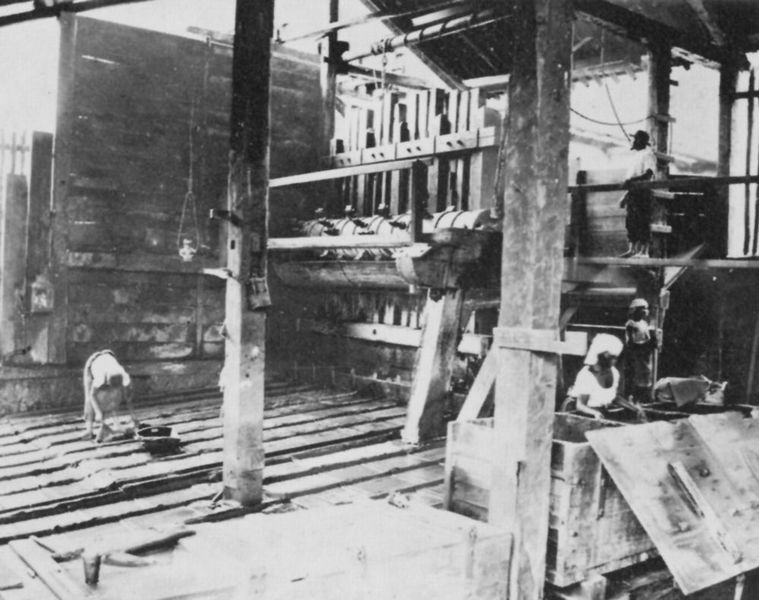
Titel: Wassermühle in der Goldmine Pary, Minas Gerais
Künstler: Marc Ferrez
Standort: Rio de Janeiro
Institution: Sammlung Gilberto Ferrez
Schlagwörter: mann, schatten, weiß, frauen, menschen, mädchen, fenster, frau, glas, grau, hell, holz, hut, lampe, lampen, licht, pfeiler, schwarz, stützen, säule, dach, gebäude, haube, wand, leinen, mühle, boden, stoff, drei, england, arbeit, brunnen, räder, topf, kisten, haltung, arbeiten, afrika, mauer, amerika, fabrik, dielen, arbeiter, industrie, rad, planken, treppe, diele, kaffee, draussen, kopftuch, korb, leuchter, balken, stufe, stufen, taue, halle, pakett, pfosten, foto, fotografie, wände, vier, waschen, fussboden, maschine, deckel, offen, scheune, gefäss, seil, brett, loch, kiste, kasten, photo, öffnung, werkstatt, öllampe, hammer, industrialisierung, fachwerk, gebückt, trog, welt, baumwolle, weben, bau, sklaven, bahnen, neue, holzbalken, weberei, webstuhl, verschlag, jahrhundert, etage, kästen, mechanik, werk, fabrikhalle, renovierung, restauration, abdeckung, putzen, röhre, leitung, werkzeuge, sieb, gewürze, hebel, herstellung, färben, arbeiterin, automat, stehle, aufseher, phtographie, verlegen, antrieb, walze, mechanisch, vorarbeiter, neue welt, auslesen, büscken, deke, färberin, glaas, industtrialisierung, obergechoss, sortieren, webmühle